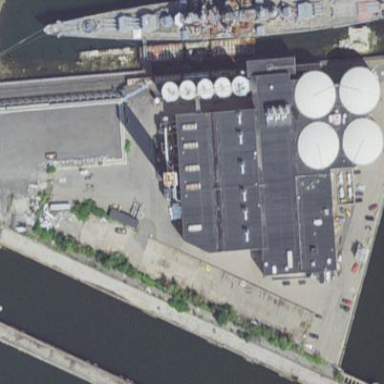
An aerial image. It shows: Industrial building.